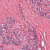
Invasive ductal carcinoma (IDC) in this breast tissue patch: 0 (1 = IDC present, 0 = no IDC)